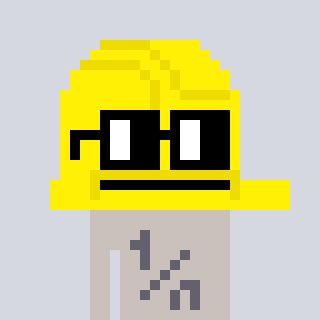
a pixel art character with square black glasses, a construction helmet-shaped head and a foggrey-colored body on a cool background